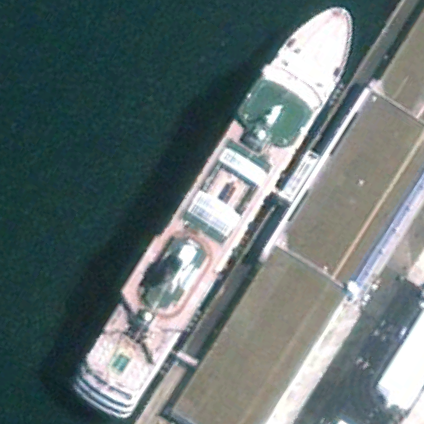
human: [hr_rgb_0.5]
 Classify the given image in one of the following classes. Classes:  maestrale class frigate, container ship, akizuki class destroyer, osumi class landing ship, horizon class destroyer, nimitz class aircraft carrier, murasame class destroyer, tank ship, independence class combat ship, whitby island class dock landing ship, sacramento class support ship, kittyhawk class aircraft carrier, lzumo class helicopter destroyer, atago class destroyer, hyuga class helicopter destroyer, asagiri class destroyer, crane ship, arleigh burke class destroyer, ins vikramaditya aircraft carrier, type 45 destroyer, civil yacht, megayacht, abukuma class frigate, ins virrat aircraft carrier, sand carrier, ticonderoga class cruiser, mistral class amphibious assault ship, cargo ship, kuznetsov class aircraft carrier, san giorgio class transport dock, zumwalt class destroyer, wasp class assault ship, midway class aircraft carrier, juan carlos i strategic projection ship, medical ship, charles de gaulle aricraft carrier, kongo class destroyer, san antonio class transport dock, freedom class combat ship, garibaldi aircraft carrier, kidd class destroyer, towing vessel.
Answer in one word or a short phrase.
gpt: Megayacht